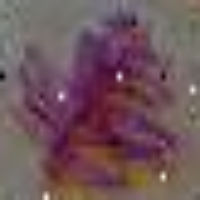
Label: metaphase